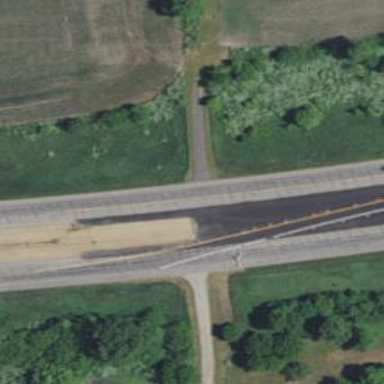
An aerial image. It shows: Asphalt road.